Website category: university
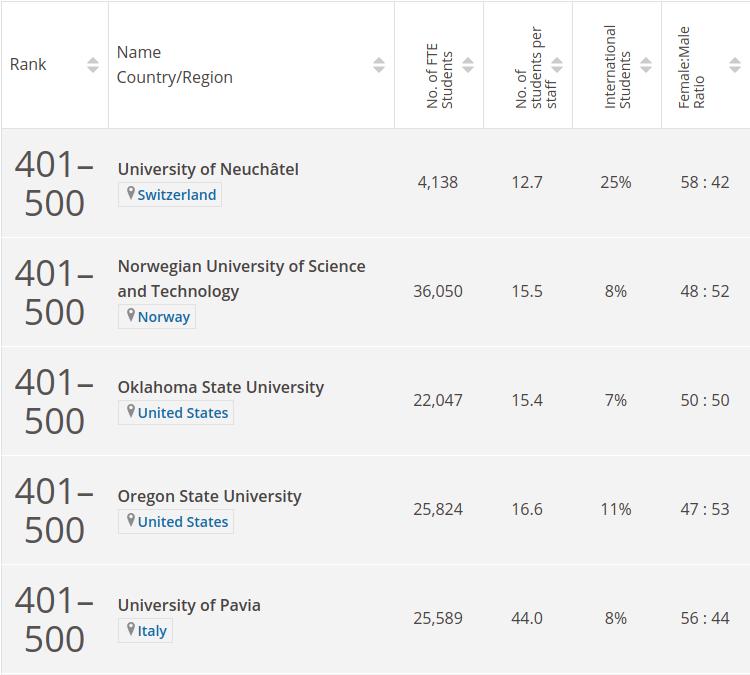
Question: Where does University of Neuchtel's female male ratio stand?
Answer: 58 : 42

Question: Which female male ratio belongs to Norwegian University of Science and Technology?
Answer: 48 : 52

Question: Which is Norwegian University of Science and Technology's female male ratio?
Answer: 48 : 52

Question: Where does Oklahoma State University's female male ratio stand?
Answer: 50 : 50

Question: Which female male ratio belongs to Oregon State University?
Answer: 47 : 53

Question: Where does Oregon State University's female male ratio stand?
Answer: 47 : 53

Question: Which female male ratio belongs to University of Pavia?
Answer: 56 : 44

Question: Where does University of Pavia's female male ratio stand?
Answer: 56 : 44

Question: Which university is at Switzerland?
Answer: University of Neuchtel

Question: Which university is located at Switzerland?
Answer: University of Neuchtel

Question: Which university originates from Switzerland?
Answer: University of Neuchtel

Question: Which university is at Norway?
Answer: Norwegian University of Science and Technology

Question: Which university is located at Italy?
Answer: University of Pavia

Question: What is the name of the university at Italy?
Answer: University of Pavia

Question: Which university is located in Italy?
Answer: University of Pavia

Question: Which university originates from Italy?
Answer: University of Pavia

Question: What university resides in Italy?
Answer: University of Pavia

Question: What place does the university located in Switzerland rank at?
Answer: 401500

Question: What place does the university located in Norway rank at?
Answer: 401500

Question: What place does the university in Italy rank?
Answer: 401500

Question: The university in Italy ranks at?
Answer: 401500